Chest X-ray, AP view. Patient: 61 years old, sex M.
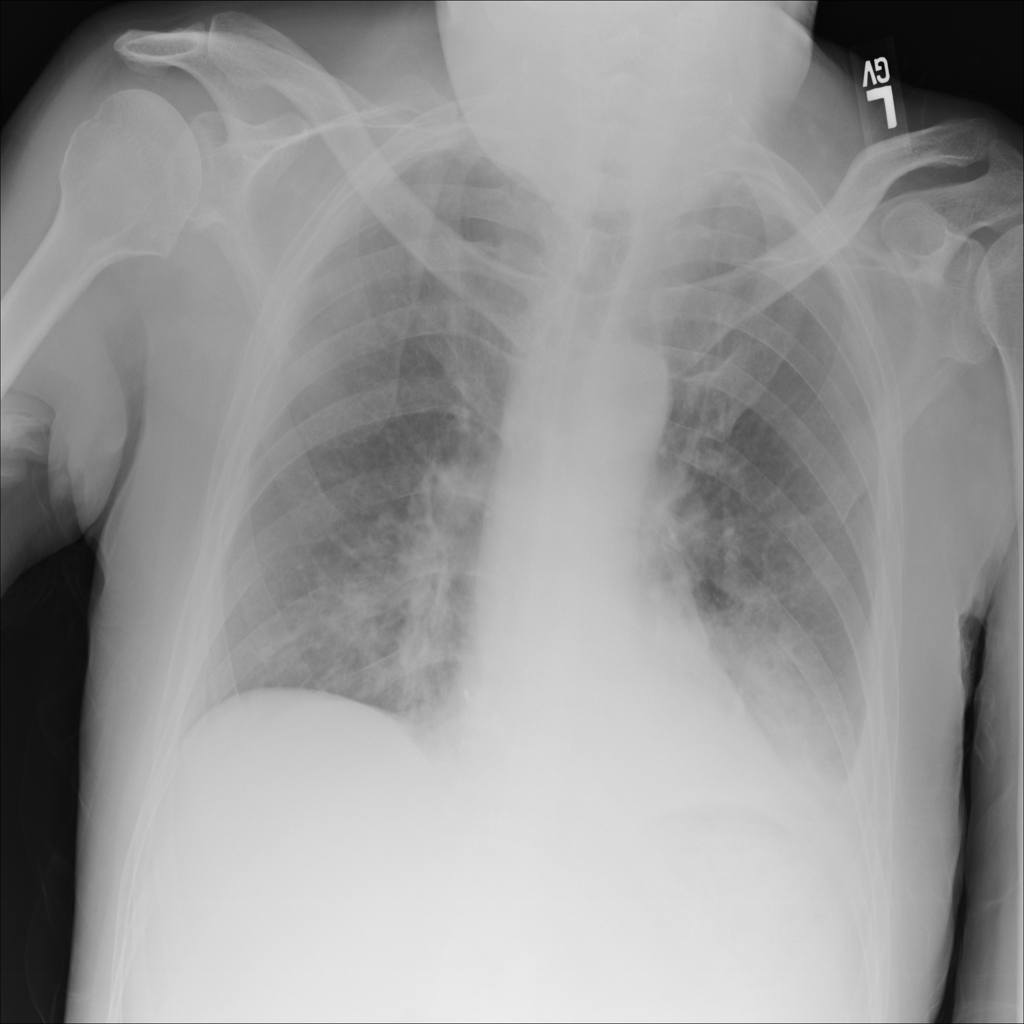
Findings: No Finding